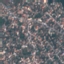
Land use / land cover: Residential